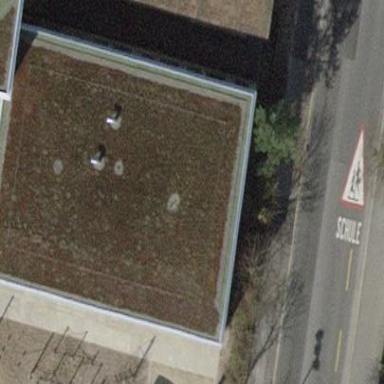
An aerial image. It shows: School building.